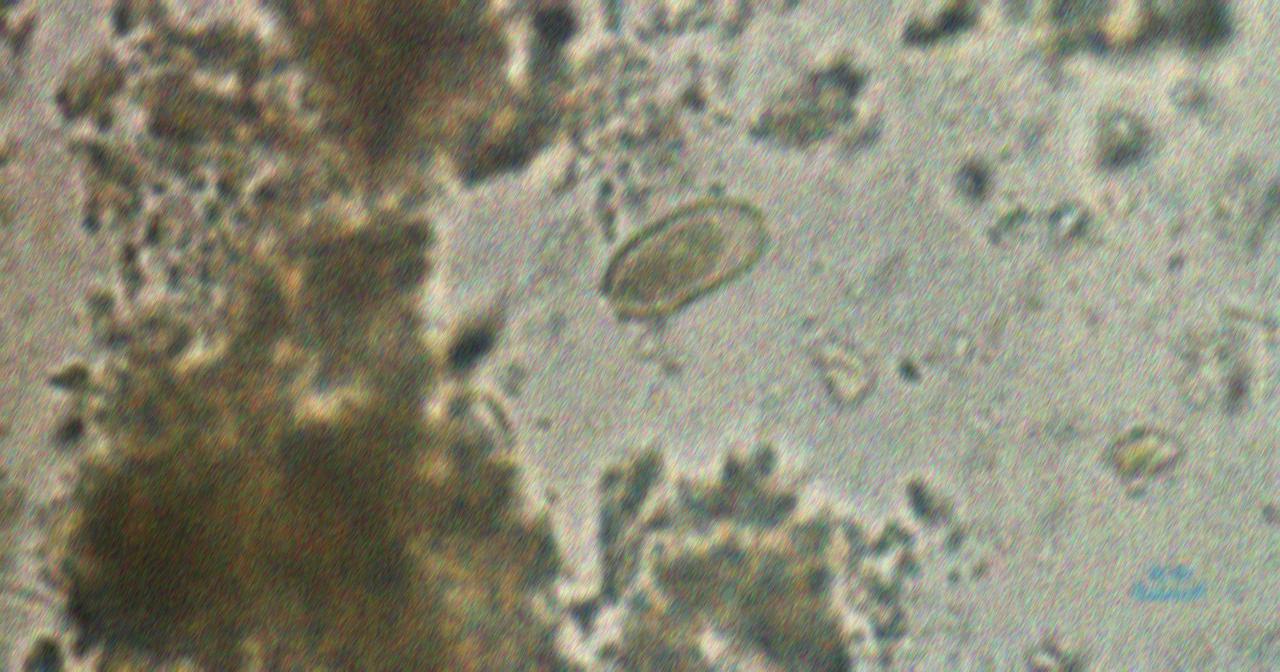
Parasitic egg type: Capillaria philippinensis